Aerial crown-view tile of a tropical tree (Barro Colorado Island, Panama), acquired 20250317:
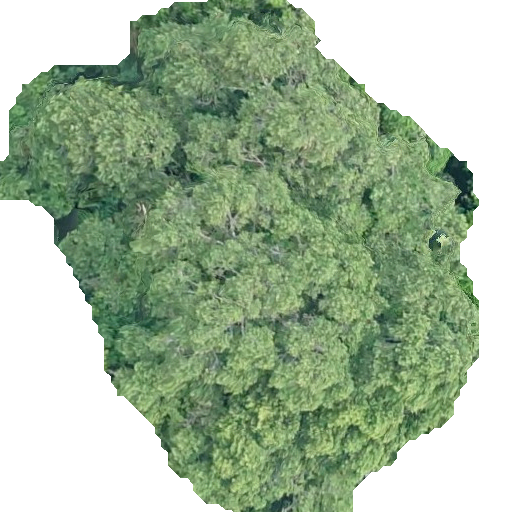
Species: Calophyllum longifolium
GBIF accepted scientific name: Calophyllum longifolium
Crown area: 255.457 m²